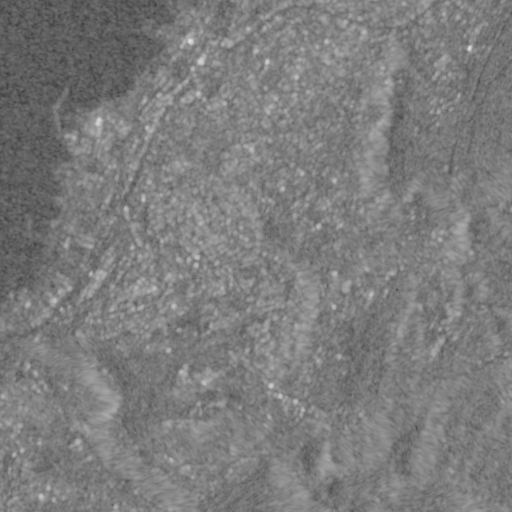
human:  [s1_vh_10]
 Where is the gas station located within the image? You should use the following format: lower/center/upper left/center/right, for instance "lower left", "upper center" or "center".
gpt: The gas station is located in the upper right of the image.
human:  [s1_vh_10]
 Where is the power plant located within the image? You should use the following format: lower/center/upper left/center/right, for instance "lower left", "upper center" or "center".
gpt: The power plant is located in the upper left of the image.
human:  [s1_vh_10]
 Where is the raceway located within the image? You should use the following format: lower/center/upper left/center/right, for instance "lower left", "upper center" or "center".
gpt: The raceway is located in the center of the image.
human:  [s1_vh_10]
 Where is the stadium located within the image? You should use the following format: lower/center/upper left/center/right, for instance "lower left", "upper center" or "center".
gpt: The stadium is located in the upper right of the image.
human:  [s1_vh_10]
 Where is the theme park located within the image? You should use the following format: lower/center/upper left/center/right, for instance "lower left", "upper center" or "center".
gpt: The theme park is located in the center left of the image.
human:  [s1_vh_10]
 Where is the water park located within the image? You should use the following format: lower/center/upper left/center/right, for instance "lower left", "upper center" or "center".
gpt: The water park is located in the lower left of the image.
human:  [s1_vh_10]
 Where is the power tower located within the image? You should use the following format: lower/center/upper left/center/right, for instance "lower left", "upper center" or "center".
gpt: There is no power tower in the image.

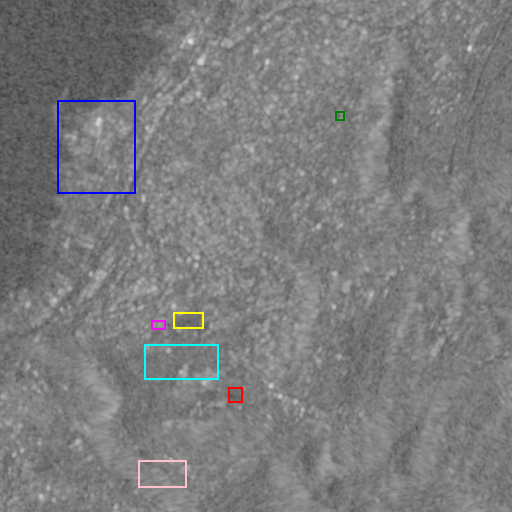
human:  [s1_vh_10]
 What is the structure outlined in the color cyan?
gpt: The structure outlined in cyan is a crop field.
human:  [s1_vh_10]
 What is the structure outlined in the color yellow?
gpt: The structure outlined in yellow is a park.
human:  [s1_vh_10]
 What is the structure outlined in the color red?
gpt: The structure outlined in red is a parking lot.
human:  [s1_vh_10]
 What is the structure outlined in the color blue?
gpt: The structure outlined in blue is a power plant.
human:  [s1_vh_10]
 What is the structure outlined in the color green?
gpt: The structure outlined in green is a stadium.
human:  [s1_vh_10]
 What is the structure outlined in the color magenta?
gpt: The structure outlined in magenta is a theme park.
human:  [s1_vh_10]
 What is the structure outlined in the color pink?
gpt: The structure outlined in pink is a water park.
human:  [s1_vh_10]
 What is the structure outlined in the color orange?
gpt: There is no orange outline.